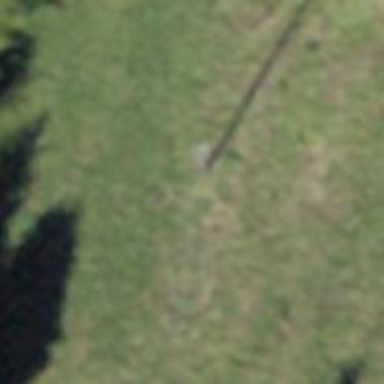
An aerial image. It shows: Minor power line.